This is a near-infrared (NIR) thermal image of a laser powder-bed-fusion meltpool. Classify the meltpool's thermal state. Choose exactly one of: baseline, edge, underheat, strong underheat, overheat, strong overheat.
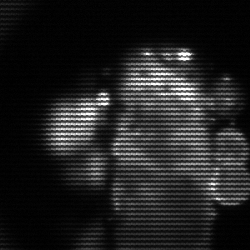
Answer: strong underheat